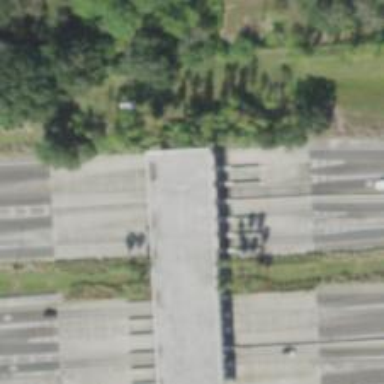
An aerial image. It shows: Toll gantry on the road.